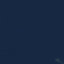
Land use / land cover class: SeaLake